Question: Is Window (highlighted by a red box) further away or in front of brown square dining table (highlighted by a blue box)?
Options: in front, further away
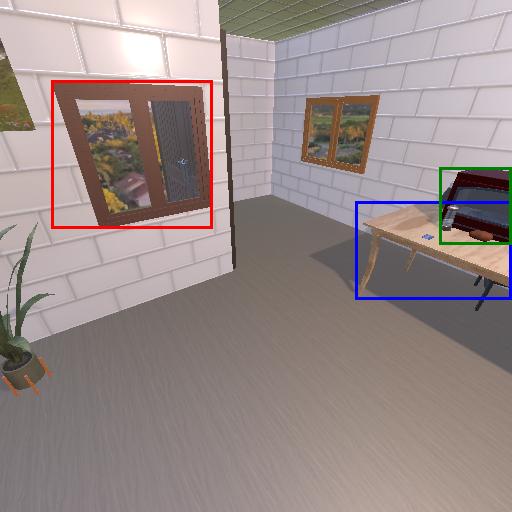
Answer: in front